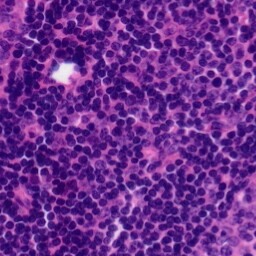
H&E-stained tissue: Tonsil